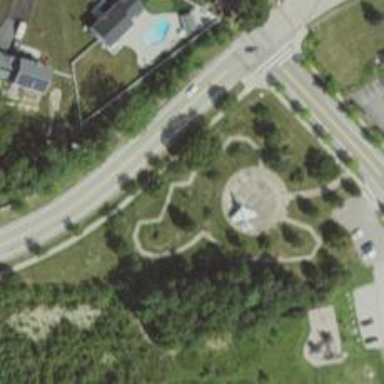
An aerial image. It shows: Historic memorial.